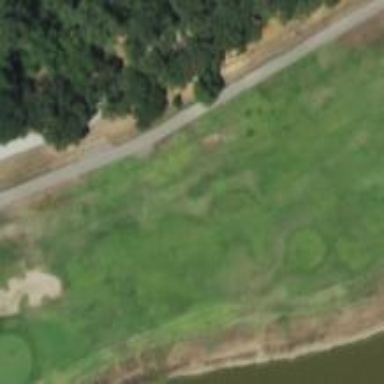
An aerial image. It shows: View of golf hole.